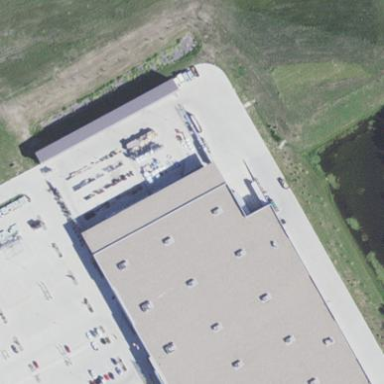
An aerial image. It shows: Garden center shop.